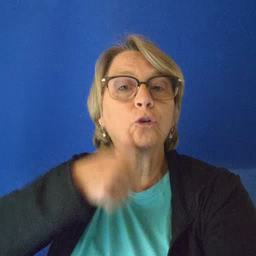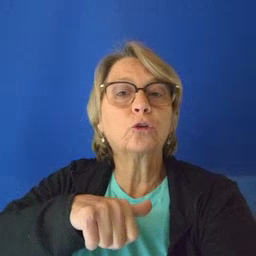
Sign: girl